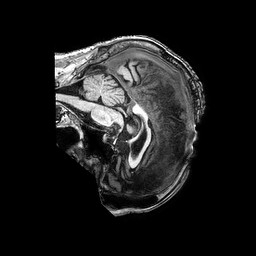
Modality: T1w
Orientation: sagittal
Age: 62
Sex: male
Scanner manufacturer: philips
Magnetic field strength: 3 T
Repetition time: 0.006746 s
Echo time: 0.003054 s